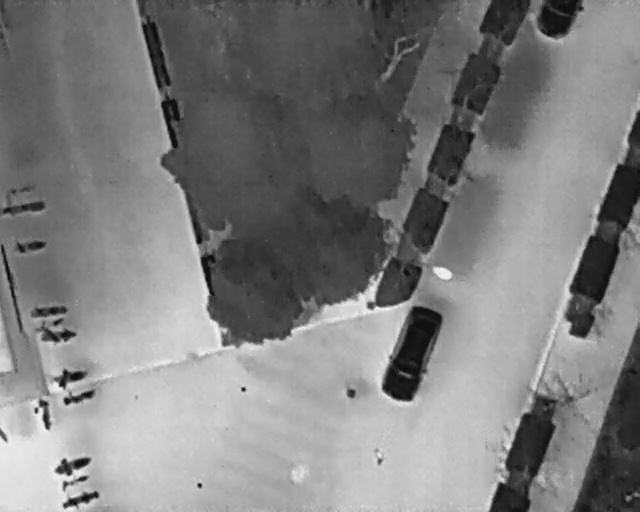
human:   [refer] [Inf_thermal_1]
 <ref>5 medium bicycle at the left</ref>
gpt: <box>[[2, 36, 4, 45, 175], [3, 44, 5, 51, 167], [6, 56, 8, 64, 173], [6, 59, 8, 66, 162], [7, 61, 10, 69, 172]]</box>

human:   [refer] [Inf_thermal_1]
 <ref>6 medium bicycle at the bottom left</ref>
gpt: <box>[[9, 69, 12, 77, 172], [10, 73, 13, 81, 165], [3, 79, 9, 82, 168], [10, 86, 12, 94, 161], [10, 90, 12, 97, 161], [11, 93, 13, 100, 161]]</box>